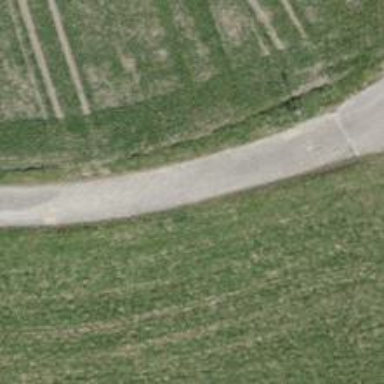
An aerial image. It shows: Asphalt track of grade1 suitable for forestry vehicles.